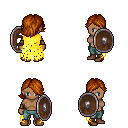
a pixel art fantasy rpg character, female body template, human, dark skin, yellow tattered cape, teal pants, brunette swoop hairstyle, cloth bracers, brown shoes, shield, four views (front, back, left, right), 2x2 character sprite sheet, small pixel art, hard edges, no anti-aliasing